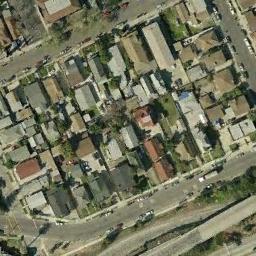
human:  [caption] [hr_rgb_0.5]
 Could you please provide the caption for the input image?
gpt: There are many roads and neatly arranged houses and trees and many vehicles in densely populated areas .

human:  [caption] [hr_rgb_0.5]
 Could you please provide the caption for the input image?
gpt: The dense residential is next to the road with some cars .

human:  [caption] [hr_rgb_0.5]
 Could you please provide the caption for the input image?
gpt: There aren't many trees in the residential area .

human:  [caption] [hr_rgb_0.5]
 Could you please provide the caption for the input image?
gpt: There are buildings of different colors on a dense residential area .

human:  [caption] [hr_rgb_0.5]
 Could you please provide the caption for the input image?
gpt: A dense residential area with lots of houses next to each other is surrounded by some roads .